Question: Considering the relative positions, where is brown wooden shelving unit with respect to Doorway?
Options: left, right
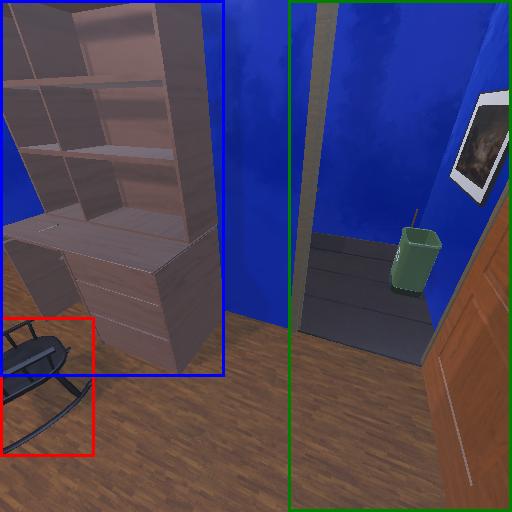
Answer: left